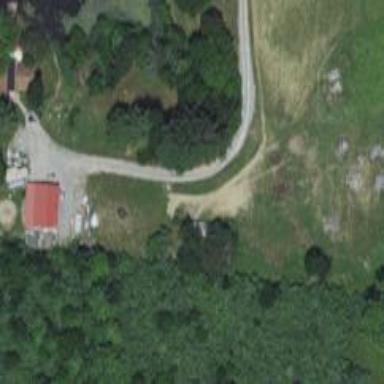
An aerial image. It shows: Driveway leading to service road.